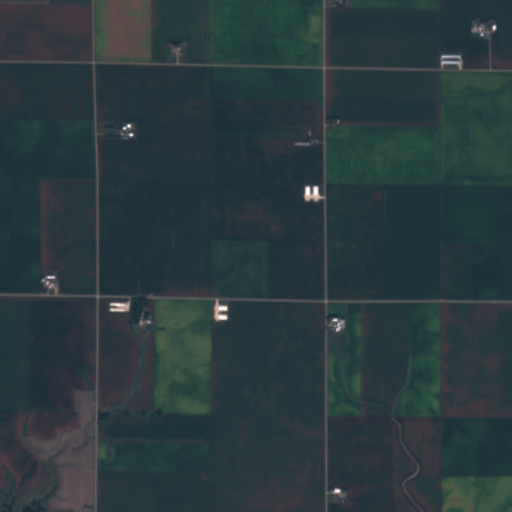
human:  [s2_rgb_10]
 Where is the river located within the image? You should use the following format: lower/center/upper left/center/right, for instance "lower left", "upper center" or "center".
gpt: The river is located in the lower left of the image.
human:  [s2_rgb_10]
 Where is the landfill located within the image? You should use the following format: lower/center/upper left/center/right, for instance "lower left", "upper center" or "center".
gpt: There is no landfill in the image.